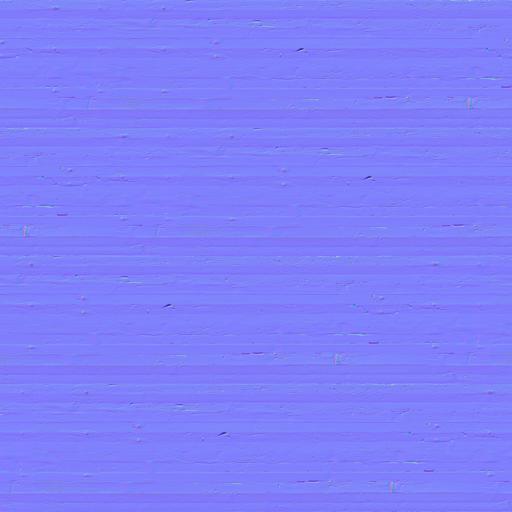
old planks wood wooden